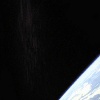
Label: space